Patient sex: M
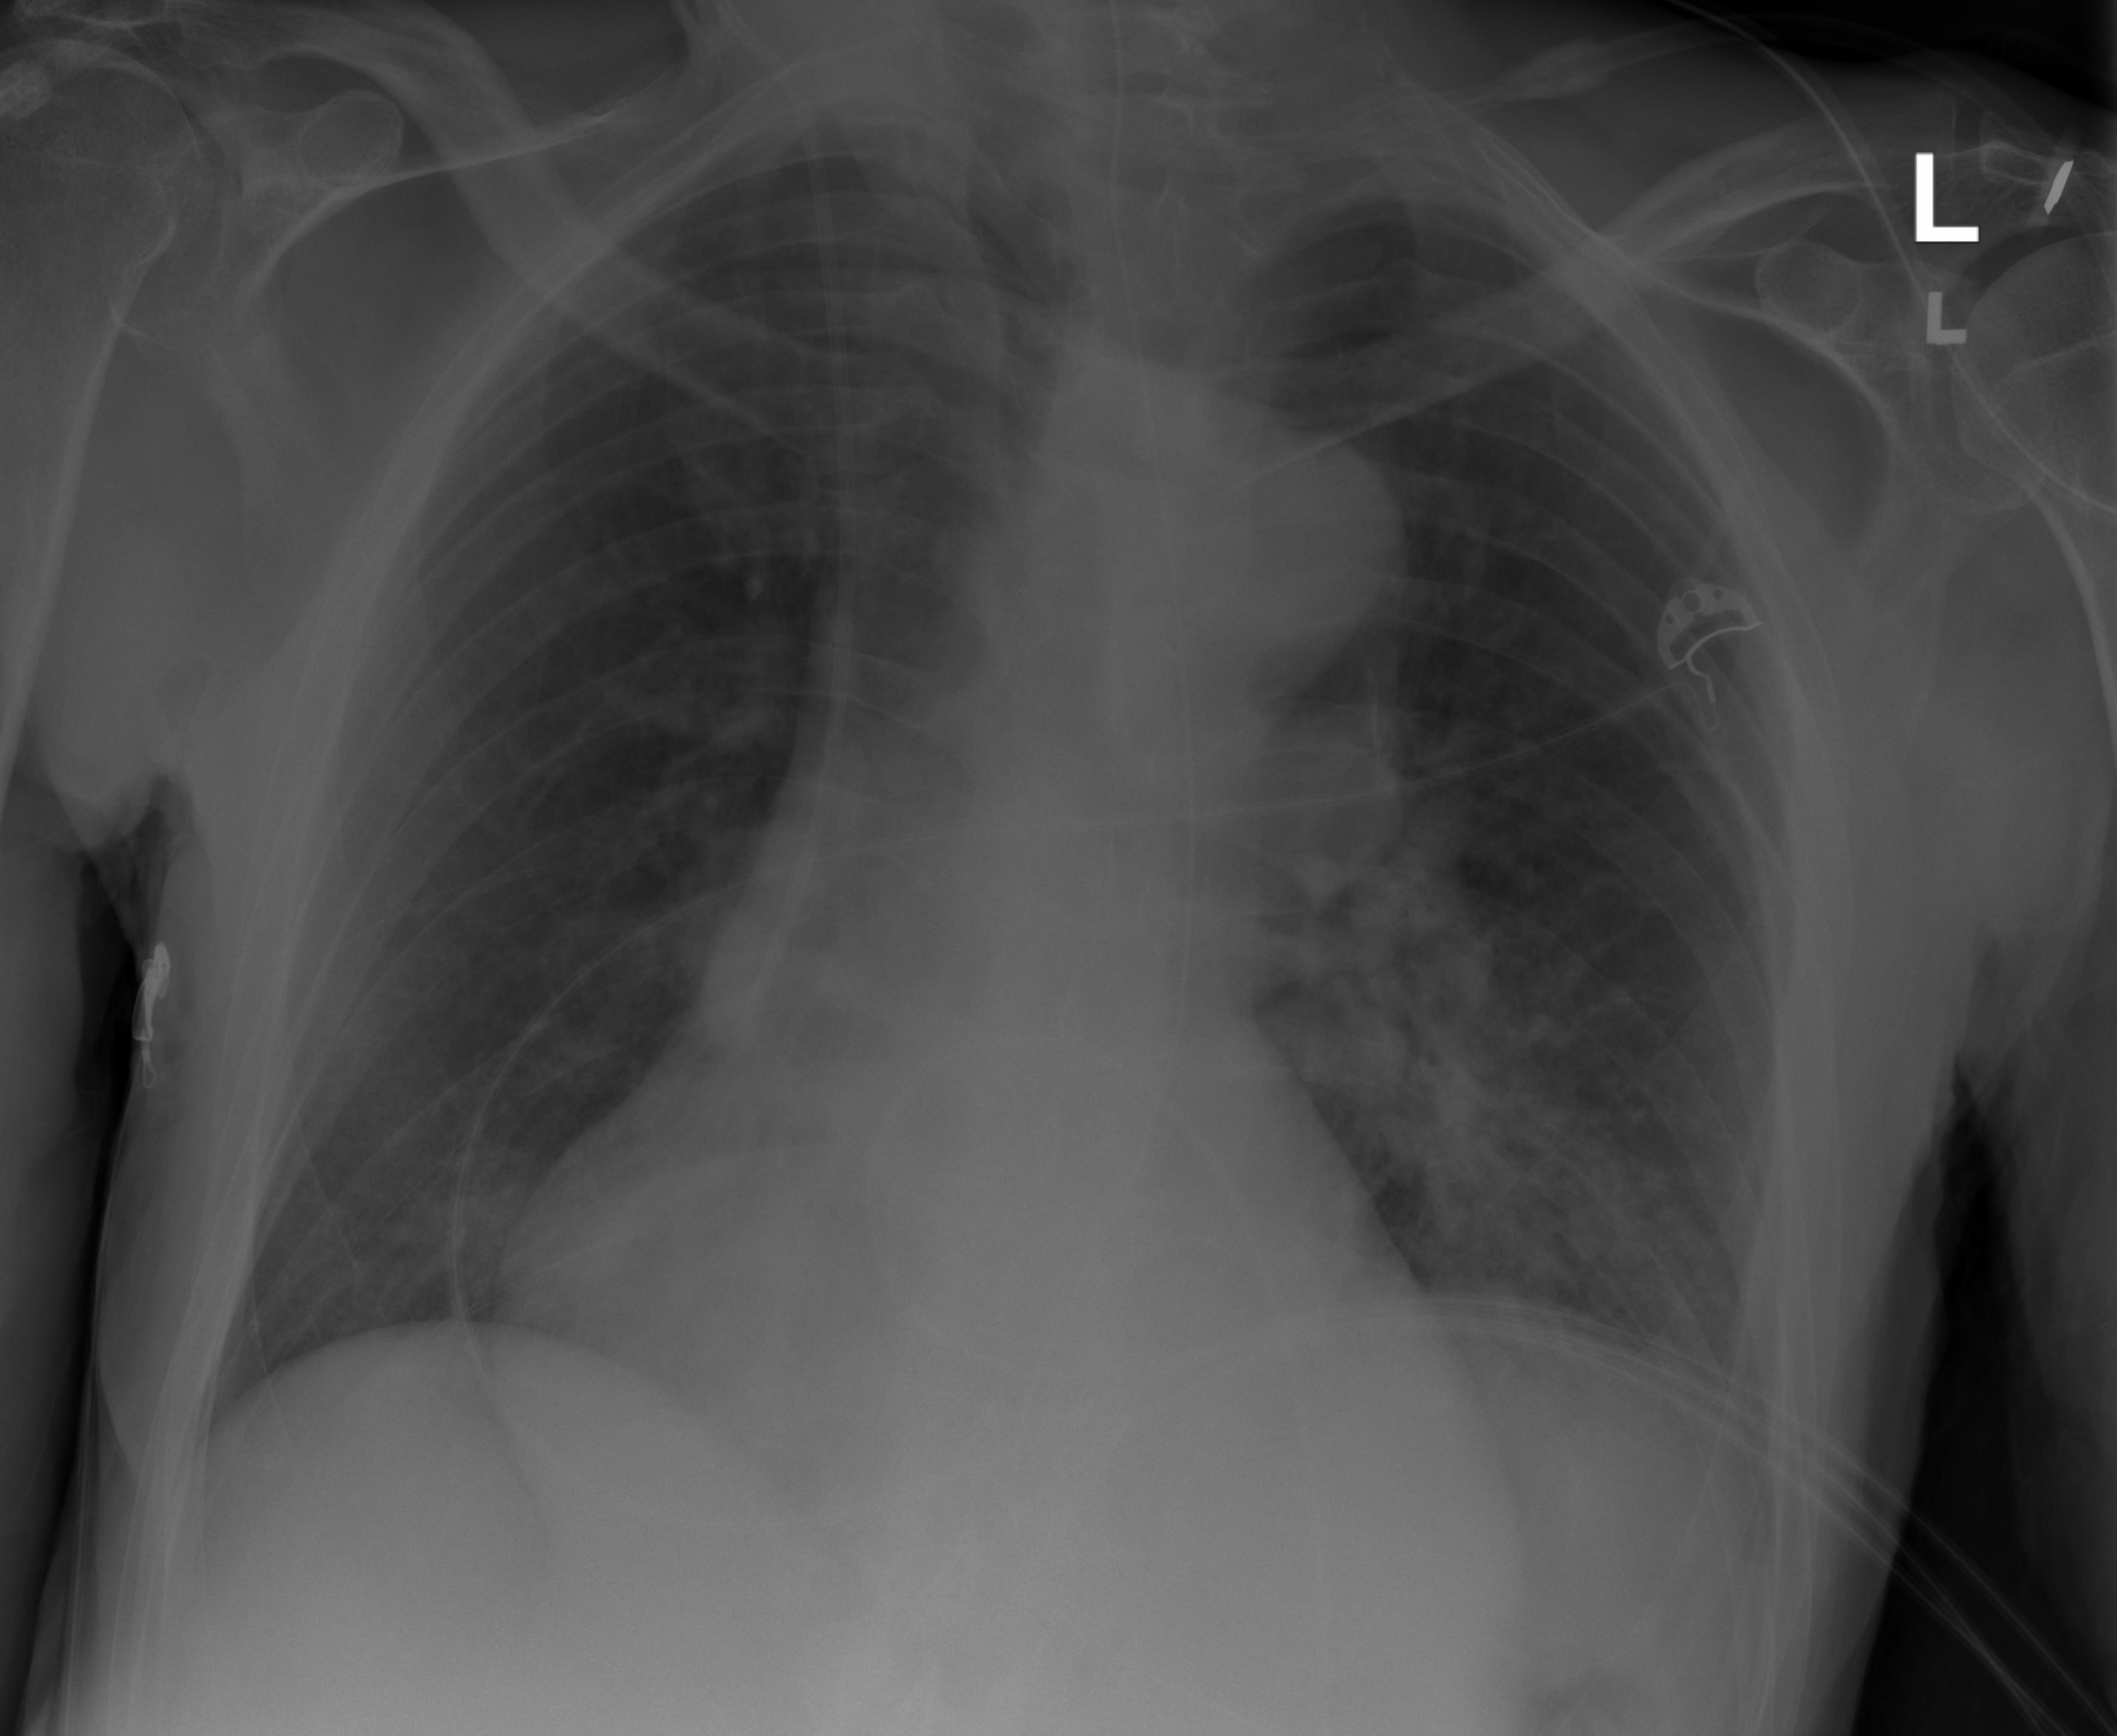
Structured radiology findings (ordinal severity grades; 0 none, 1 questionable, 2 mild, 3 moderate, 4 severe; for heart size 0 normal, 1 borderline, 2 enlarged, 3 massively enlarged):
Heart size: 2
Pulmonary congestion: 0
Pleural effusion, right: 0
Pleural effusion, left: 2
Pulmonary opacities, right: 0
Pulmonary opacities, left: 2
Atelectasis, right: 0
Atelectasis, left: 0